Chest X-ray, AP view. Patient: 62 years old, sex M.
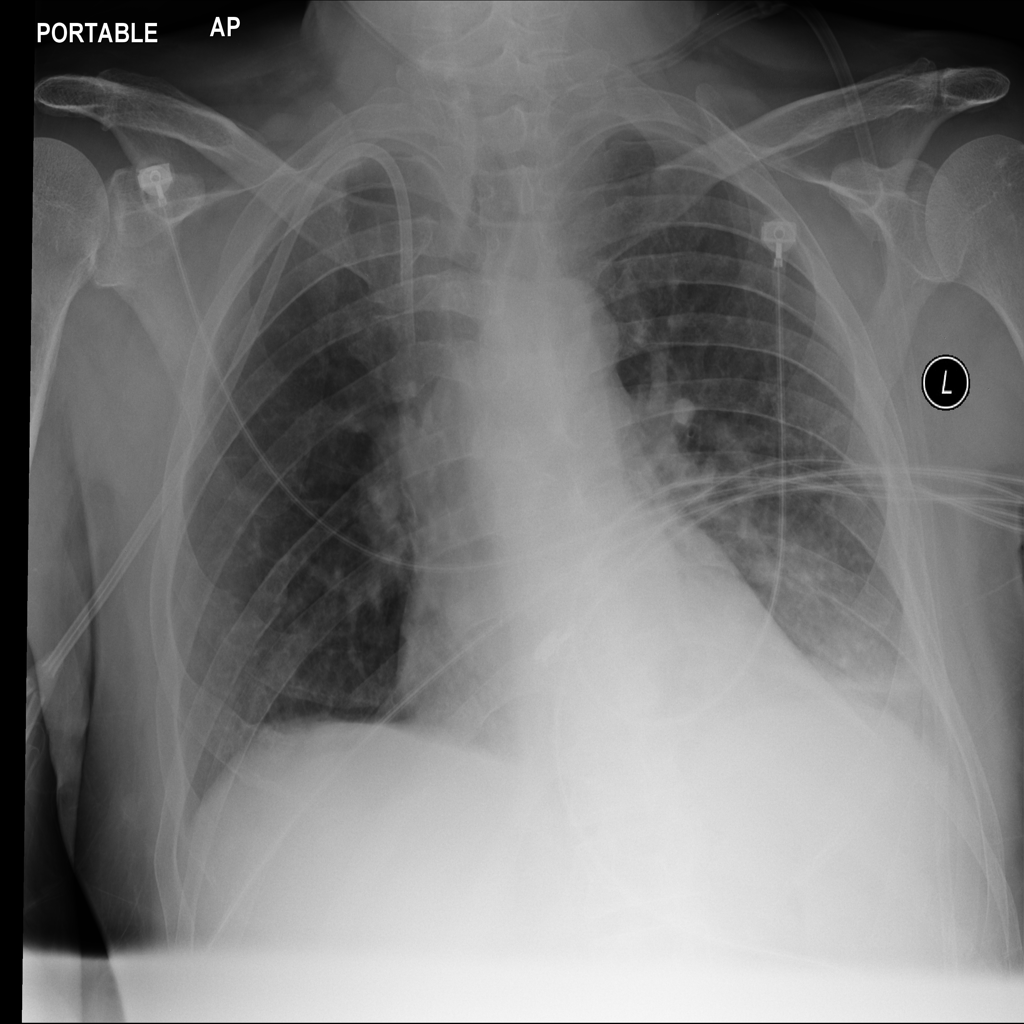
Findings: No Finding